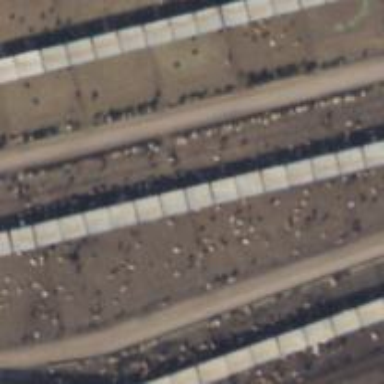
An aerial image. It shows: Cowshed building.